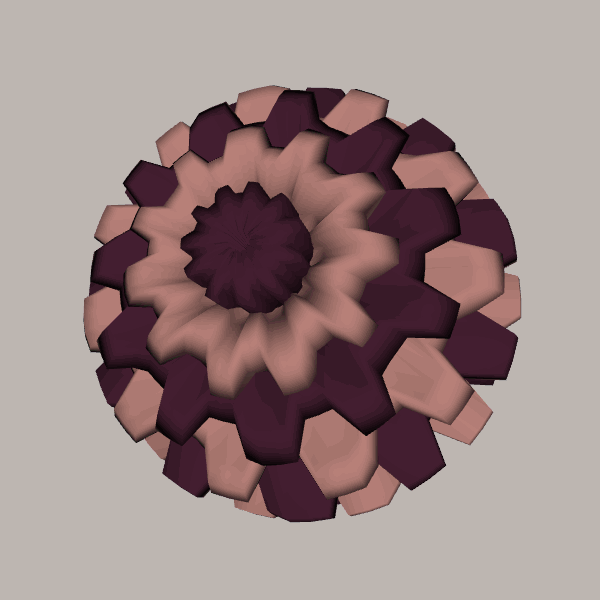
Background: light